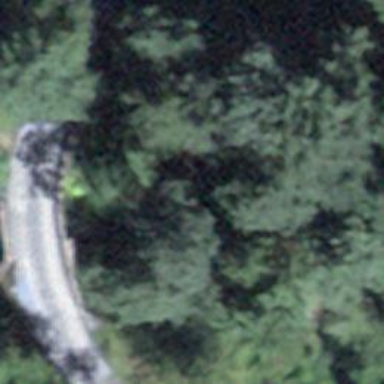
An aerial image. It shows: Culvert tunnel.